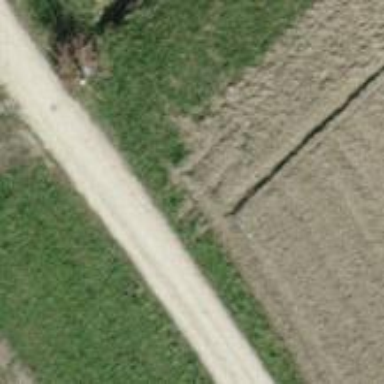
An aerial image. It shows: Gravel track road.